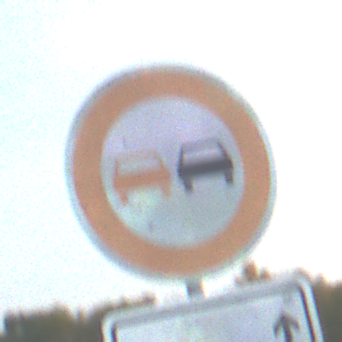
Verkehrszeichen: Ueberholverbot
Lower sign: LaengeEinerStrecke2
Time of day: SunriseSunset
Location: Outdoor (Nature)
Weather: PartlyCloudy
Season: NotSpecified
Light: Natural